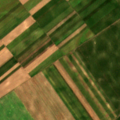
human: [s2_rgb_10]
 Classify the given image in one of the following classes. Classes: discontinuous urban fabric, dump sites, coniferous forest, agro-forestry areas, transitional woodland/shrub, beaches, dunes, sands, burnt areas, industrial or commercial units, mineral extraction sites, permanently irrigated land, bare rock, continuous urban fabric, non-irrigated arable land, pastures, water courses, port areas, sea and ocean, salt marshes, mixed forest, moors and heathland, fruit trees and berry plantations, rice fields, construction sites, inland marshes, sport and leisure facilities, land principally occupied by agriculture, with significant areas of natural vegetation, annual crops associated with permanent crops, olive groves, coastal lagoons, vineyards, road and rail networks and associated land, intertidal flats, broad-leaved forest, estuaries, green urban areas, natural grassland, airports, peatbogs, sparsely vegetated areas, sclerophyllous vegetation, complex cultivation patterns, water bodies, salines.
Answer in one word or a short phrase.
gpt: non-irrigated arable land